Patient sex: F
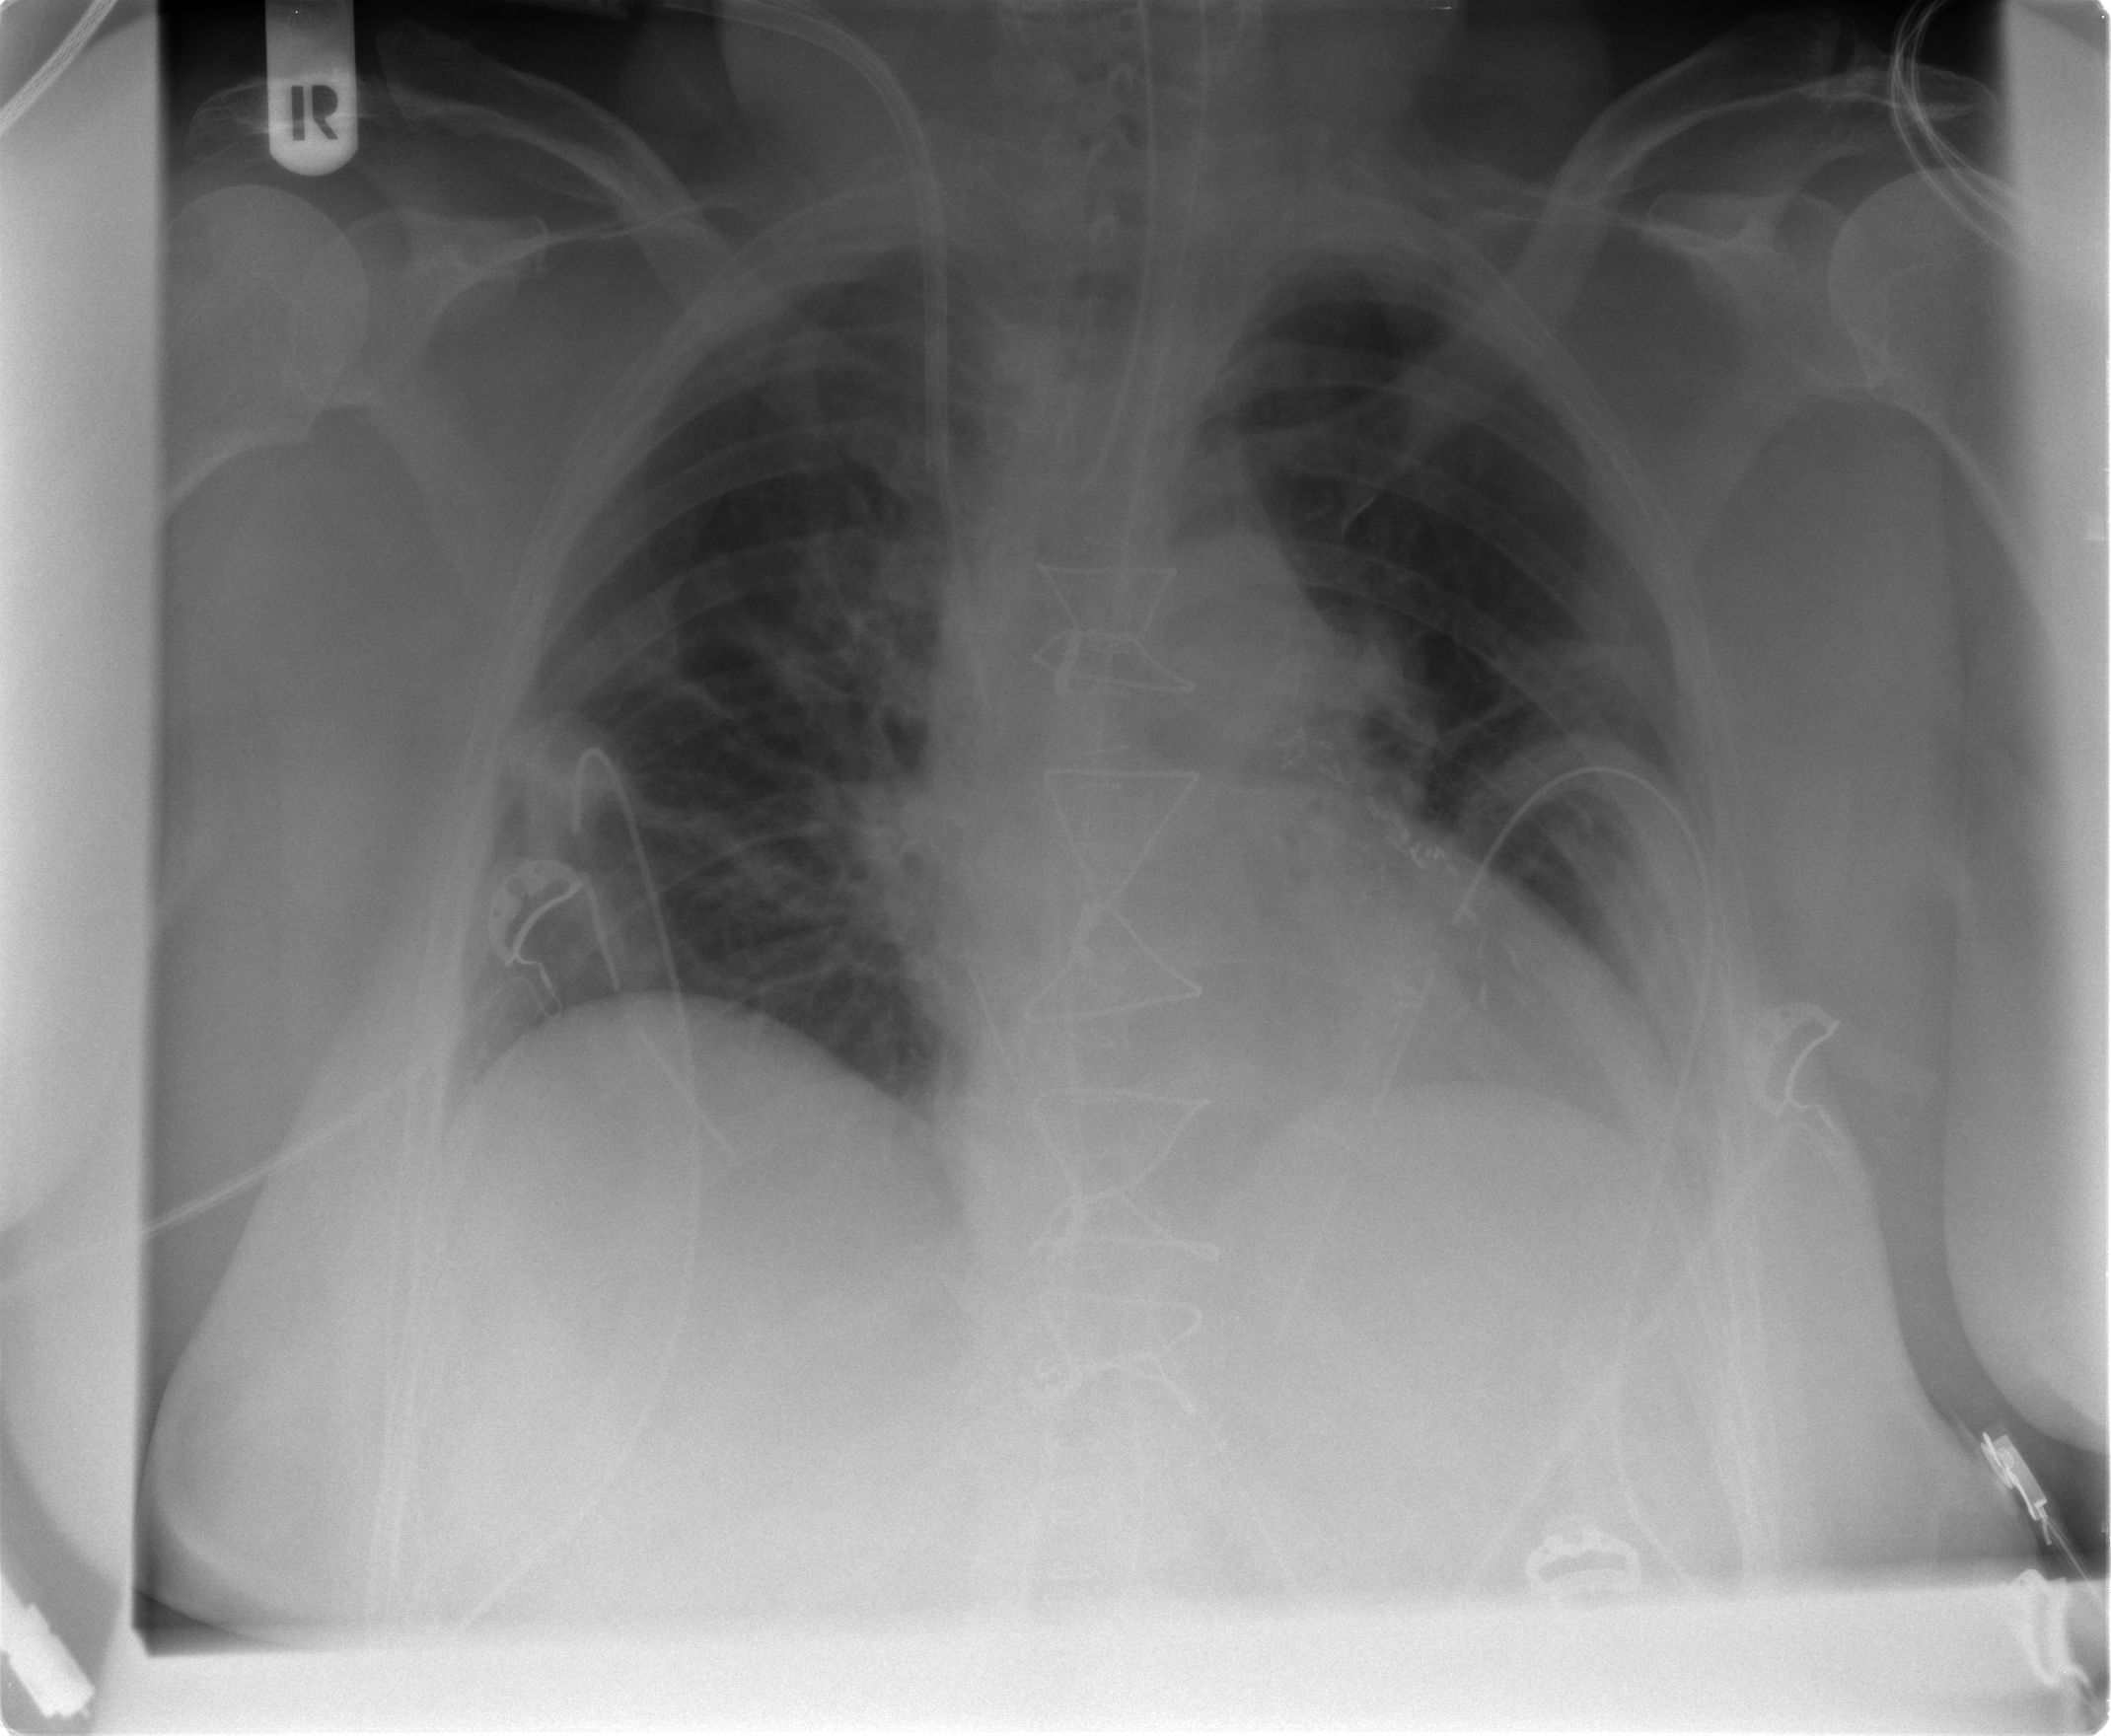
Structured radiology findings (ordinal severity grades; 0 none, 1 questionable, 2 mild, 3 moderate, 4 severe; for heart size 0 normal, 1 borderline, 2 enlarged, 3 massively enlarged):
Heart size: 2
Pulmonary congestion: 2
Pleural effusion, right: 0
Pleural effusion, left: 1
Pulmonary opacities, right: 0
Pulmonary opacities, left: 0
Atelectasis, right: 1
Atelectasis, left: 2